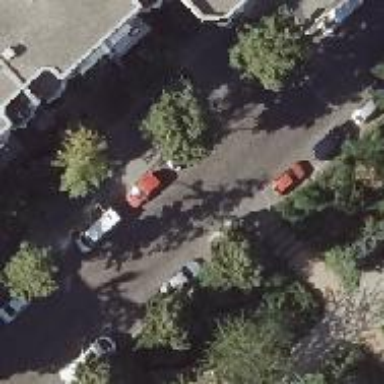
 with parking available on the street side."